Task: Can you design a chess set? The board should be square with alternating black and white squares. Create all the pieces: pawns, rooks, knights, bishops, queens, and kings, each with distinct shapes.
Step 4861:
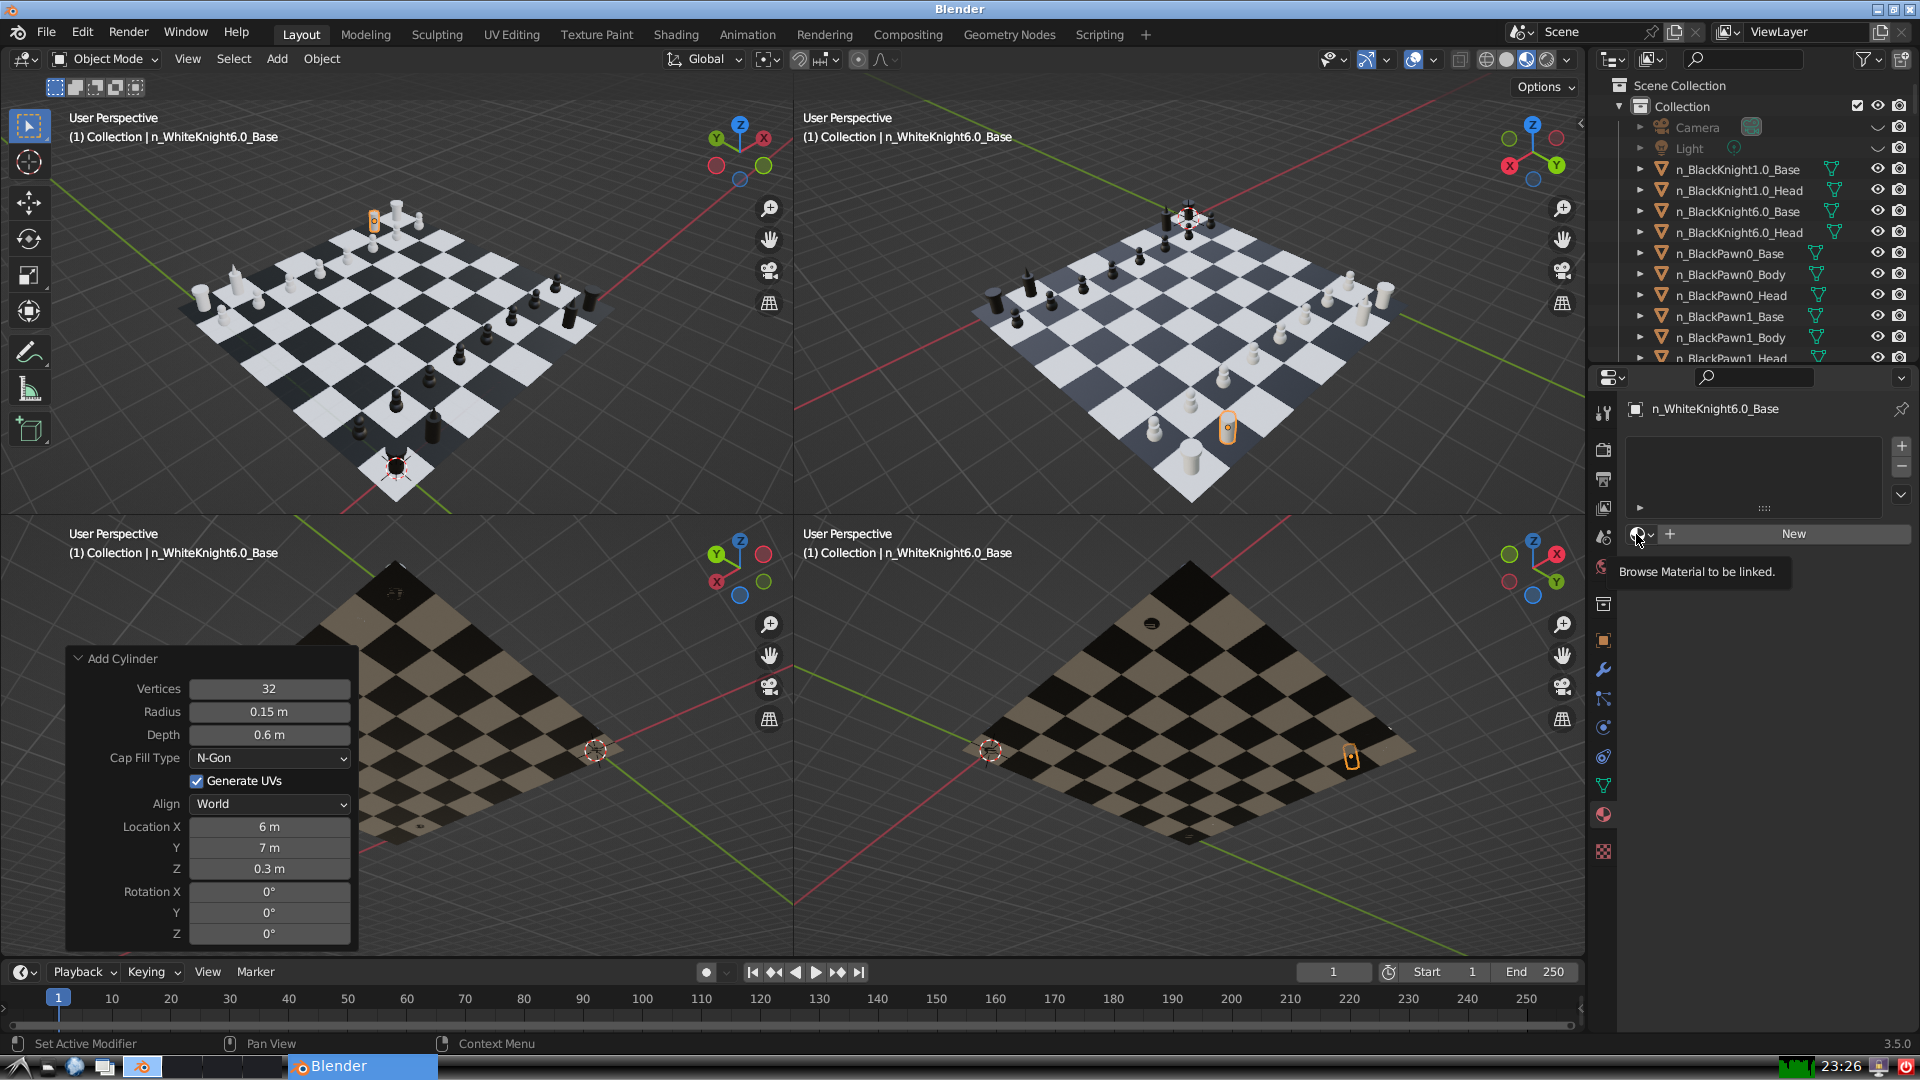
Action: click: no